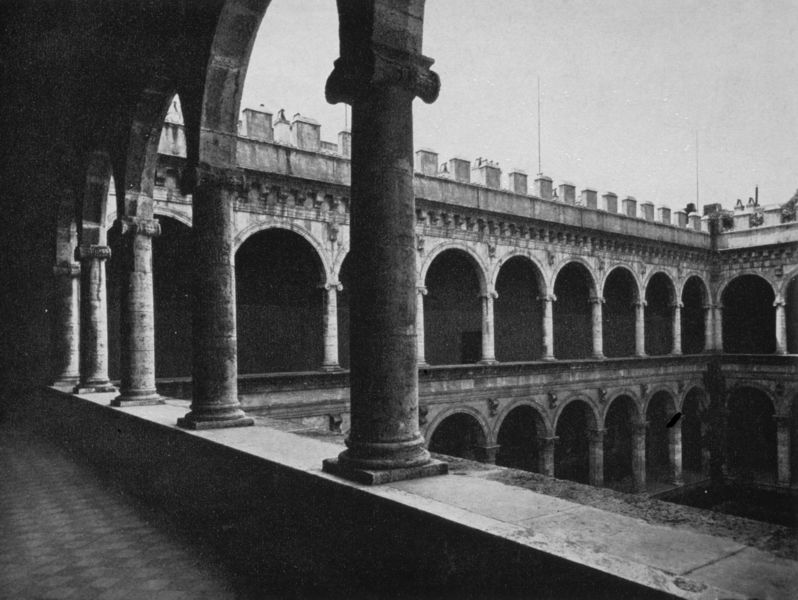
Titel: Palazzo Venezia (Palazzetto/Innenhof)
Künstler: Francesco del Borgo
Standort: Roma
Institution: Palazzo Venezia
Schlagwörter: dunkel, himmel, schatten, stadt, grau, marmor, schwarz, säule, säulen, terasse, weiss, gebäude, schloss, architektur, boden, england, renaissance, rund, garten, balkon, ecke, düster, bogen, italien, venedig, zwei, mauer, hof, platz, fliessen, finster, tiefe, glatt, granit, zinnen, galerie, foto, fotografie, photographie, bögen, gang, innenhof, loggia, umgang, kloster, münchen, palast, torbogen, fliesen, schwarzweiß, arkaden, kapitelle, rom, kapitell, photo, quadrate, tore, voluten, mauern, rundbögen, florenz, ionische säulen, etagen, basis, stockwerke, schaft, kapitel, franziskaner, zinne, ebenen, säulengang, gewölbt, kreuzgang, kranzgesims, uffizien, gänge, atrium, bogengang, rundgang, zweistöckig, kolonaden, zahnfries, stelen, blitzableiter, mitteralter, glatter schaft